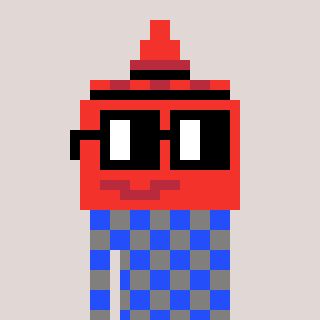
a pixel art character with square black glasses, a ketchup-shaped head and a bluegrey-colored body on a warm background